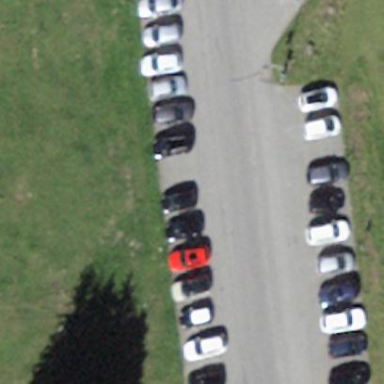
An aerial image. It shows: Parking area.